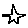
Label: star